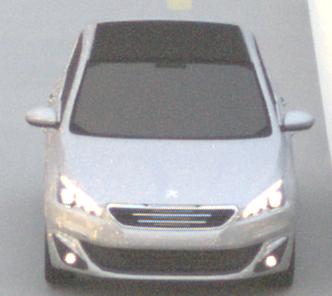
Make: Peugeot
Model: 308 VTi 82
Detailed model: 308 (II)
Model produced from: 2013/09
Model produced until: 2014/11
Doors: 5
Color: white
Road condition: dry road
Daytime: sunrise or sunset
Contrast: low contrast